Question: Suppose I have some template expression that contains an arrangement of types, in this case they from an <URL>:
'''
template <typename... Children>
struct Branch
{
};
template <int param>
struct Leaf
{
};
'''
The input expression could be any nested combination of 'Branch' and 'Leaf' types, but to keep it simple I'll create a linear AST that contains a single 'Leaf' wrapped 'N' layers deep in 'Branch' types:
'''
using Expression =
Branch<
Branch<
Leaf>>; // N = 2
'''
For the sake of this question I've created a function that generates these expressions on the fly, so I can demonstrate the problem I am having with plots. So here is the function that I'll use to generate my expressions:
'''
// wrap Leaf in Branch N number of times:
template <int N, typename T = Leaf>
struct Nest
{
using type = typename Nest<N-1, Branch<T>>::type;
};
template <typename T>
struct Nest<0, T>
{
using type = T;
};
'''
<URL>
'Nest' I just use 'Nest' so that I can generate the plots below without manually writing out huge expressions.
Now, my question is, how do I extract from this expression all instantiated 'Branch' types?
So for 'N == 2', as shown above, I would want the following as the output:
'''
std::tuple<
Branch<Branch<Leaf>>,
Branch<Leaf>>;
'''
It doesn't have to be a tuple, it could be anything, but it have to be able to accept any number of types without serious hackery, so 'boost::mpl' types are out of the question, at least as at 'Boost 1.56'. I'll use a tuple for the sake of this question.
Here's what I've done so far:
'''
namespace detail
{
// a container of types
template <typename... T> struct Types {};
template <typename T, typename Enabled = void>
struct UnfoldImpl;
template <template <typename...> class Branch, typename... Children>
struct UnfoldImpl<
Types<Branch<Children...>>,
typename std::enable_if<Branch<Children...>::IsBranch::value>::type>
{
using type = typename TupleCat<
std::tuple<Types<Branch<Children...>>>,
typename UnfoldImpl<Types<Children...>>::type>::type;
};
template <typename Leaf>
struct UnfoldImpl<
Types<Leaf>,
typename std::enable_if<!Leaf::IsBranch::value>::type>
{
using type = std::tuple<>;
};
template <typename FirstBranch, typename... OtherBranches>
struct UnfoldImpl<Types<FirstBranch, OtherBranches...>,typename std::enable_if<sizeof...(OtherBranches)>::type>
{
using type = typename TupleCat<
typename UnfoldImpl<Types<FirstBranch>>::type,
typename UnfoldImpl<Types<OtherBranches...>>::type>::type;
};
}
// Take an expression containing some combination of branch and leaf classes, and extract every
// type that is a template instantiation of Branch and place it into a tuple.
template <typename Expression>
struct Unfold : detail::UnfoldImpl<detail::Types<Expression>> {};
'''
The complete program, which instantiates both the expression and then the branch types, <URL>.
My implementation of 'Unfold' works, but it seems to be horrendously inefficient. Below is the total resident memory during compilation using GCC 4.9.1 with only the 'std=c++11' flag, using the command 'time -v g++ -std=c++11 main.cpp':

The red line represents the peak resident memory during compilation (as measured by 'time -v gcc ...') from generating the expression only (ie. instantiating a type 'Nest<N>::type' in 'main()'), and the blue line represents adding to this an instantiation of type 'Unfold<Expression>::type' where 'Expression' is the output of 'Nest<N>'.
I am delighted that the red line appears constant, indicating that the compiler is probably doing a decent job here. However, the blue line is clearly polynomial, and I was wondering if there were any easy way of bringing that down, ideally to linear, although 'Nlog(N)' would also be great.
'Unfold'
I asked a general form of this question already (<URL> but I'm having trouble applying those solutions to this particular case and would appreciate some guidance.
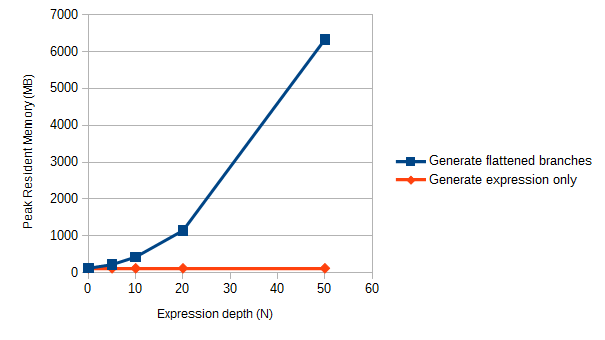
Answer: The golden rule is simplification. And don't use 'tuple'.
'''
template <typename...> struct type_list {using type = type_list;};
template<typename...>
struct cat_type_list;
template<typename T>
struct cat_type_list<T> : T {};
template<typename... T, typename... U, typename... R>
struct cat_type_list<type_list<T...>, type_list<U...>, R...> :
cat_type_list<type_list<T..., U...>, R...> {};
template <typename... AllBranches>
struct Unfold
{
using type = typename cat_type_list<
typename Unfold<AllBranches>::type...>::type;
};
template <typename T>
struct Unfold<T>
{
using type = type_list<>;
};
template <template <typename...> class Branch, typename... Children>
struct Unfold<Branch<Children...>>
{
using type = typename cat_type_list<
type_list<Branch<Children...>>,
typename Unfold<Children...>::type>::type;
};
'''
<URL>. The time needed to compile doubles from ~150 to 320ms once I take 'N' as ~'500' instead of '50'.
And here is a wonderful chart showing the peak memory usage of GCC when compiling the program - values were collected by 'for lim in {5..800..5}; do /usr/local/bin/time -f"%M" g++ -DLIMIT=$lim -std=c++11 ~/Programming/Saves/TEMPS/TEMP2.cxx; done':

The space complexity seems linear to me.